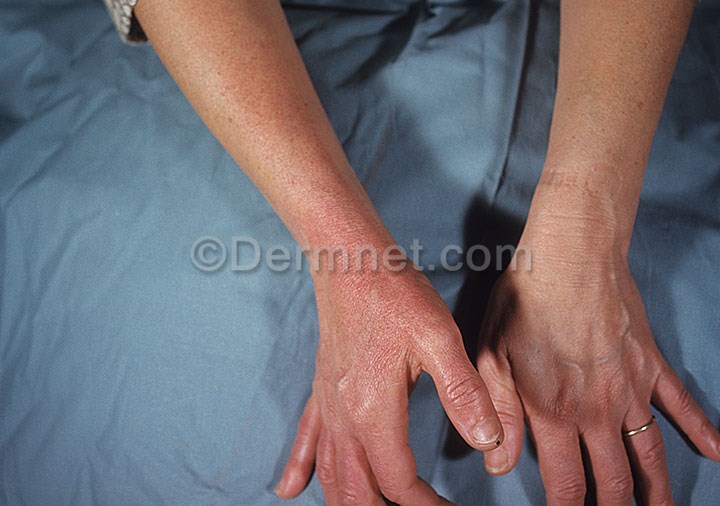
Disease: Cellulitis Impetigo and other Bacterial Infections